Field crop: maize
Growth stage: 1
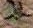
Species: atriplex